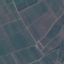
Land use / land cover: PermanentCrop